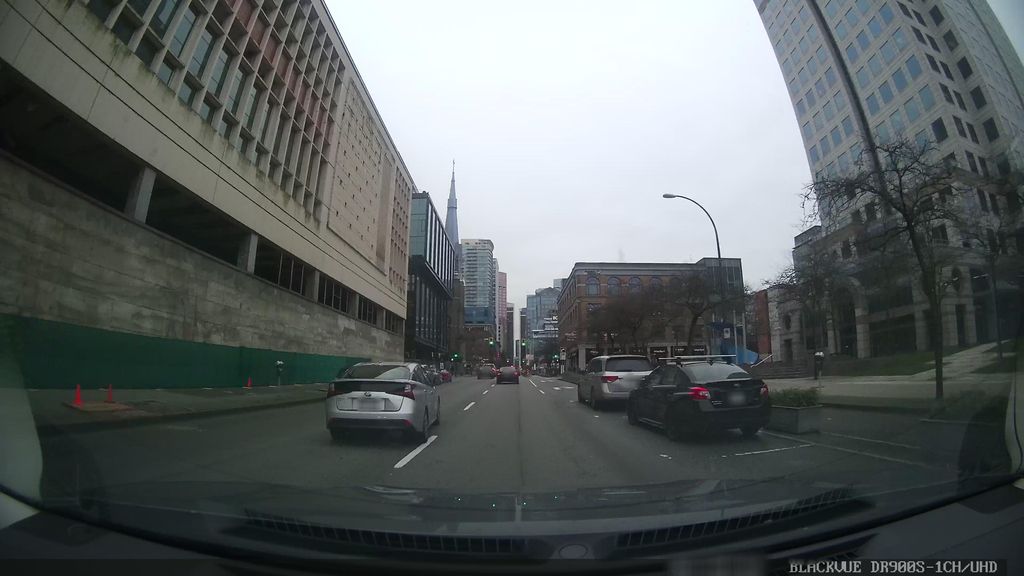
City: vancouver